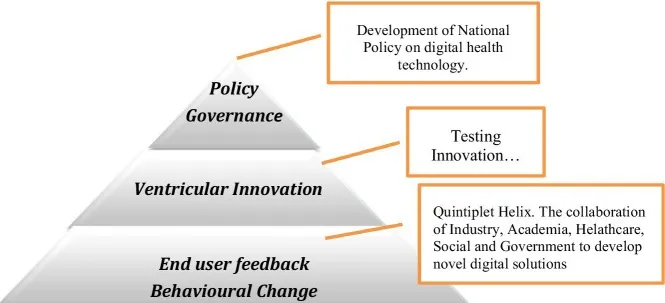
Addressing the interface between top-down digital health policies and service end-user needs, such as through a Quintuple Helix Hub Framework.
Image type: chart (chart)